Question: I have a simple scatterplot showing sales difference between years at different ranges.
So, when the range is ">$400", sales are X in 2013 and X in 2014.
I am trying to add an annotation at certain points showing the percent difference from 2013 to 2014. Is that possible?
Here is the dput:
'''
structure(list(Year = c(2013L, 2013L, 2013L, 2013L, 2013L, 2013L,
2013L, 2013L, 2013L, 2013L, 2013L, 2013L, 2013L, 2013L, 2013L,
2013L, 2013L, 2013L, 2013L, 2013L, 2013L, 2013L, 2013L, 2014L,
2014L, 2014L, 2014L, 2014L, 2014L, 2014L, 2014L, 2014L, 2014L,
2014L, 2014L, 2014L, 2014L, 2014L, 2014L, 2014L, 2014L, 2014L,
2014L, 2014L), Range = structure(c(8L, 9L, 10L, 11L, 12L, 13L,
14L, 16L, 17L, 18L, 19L, 20L, 21L, 23L, 24L, 1L, 2L, 3L, 4L,
5L, 6L, 7L, 26L, 8L, 9L, 10L, 11L, 12L, 13L, 15L, 17L, 18L, 19L,
20L, 21L, 23L, 1L, 2L, 3L, 4L, 5L, 6L, 7L, 26L), .Label = c("$40M",
"$50M", "$60M", "$70M", "$71-80M", "$81-90M", "$91-100M", "$101-110M",
"$111-120M", "$121-130M", "$131-140M", "$141-150M", "$151-160M",
"$161-170M", "$171-180M", "$181-190M", "$191-200M", "$200-225M",
"$226-250M", "$251-275M", "$276-300M", "$301-325M", "$326-350M",
"$351-375M", "$376-400M", ">$400M"), class = "factor"), Avg_TOTALS = c(44732492.5,
42902206, 47355762, 496<PHONE>, 51132411, 51943986, 54798652.5,
61313778.5, 68577392, 744<PHONE>, 84805802.5, 96762417,
99355792, 172956681, 189815908, 317<PHONE>, 330<PHONE>,
34964083.8, 34349980.2, 35193407, 360<PHONE>, 420<PHONE>,
486133671, 35996925, 35496337.5, 39139472.5, 36993568.5, 39570379,
40139421.5, 43835119, 51358298.5, 53024160, 61185564, 67726723,
71481251, 89873814, 277<PHONE>, 27633867, 298<PHONE>,
29655265.2, 31163788.8, 29240507, 33810795.25, 192756973)), .Names = c("Year",
"Range", "Avg_TOTALS"), class = "data.frame", row.names = c(NA,
-44L))
'''
And here is the chart I am currently generating:
'''
orderlist = c("$40M", "$50M", "$60M", "$70M", "$71-80M", "$81-90M", "$91- 100M", "$101-110M", "$111-120M", "$121-130M",
"$131-140M", "$141-150M", "$151-160M", "$161-170M", "$171-180M", "$181-190M", "$191-200M", "$200-225M",
"$226-250M", "$251-275M", "$276-300M", "$301-325M", "$326-350M", "$351-375M", "$376-400M", ">$400M")
myDF = transform(myDF, Range = factor(Range, levels = orderlist))
myChart <- ggplot(myDF, aes(x = Range, y = Avg_TOTALS)) +
geom_point(aes(color = factor(Year))) +
theme_tufte() +
theme(axis.text.x= element_text(angle = 90, hjust = 0)) +
labs(x = "Range", y = "Sales by Range", title = "MyChart")+
scale_y_continuous(breaks = c(50000000, 100000000, 200000000,
300000000,400000000, 500000000),
labels = dollar)
'''
Which gives me:

And leads me to this question:
How would I add the percent difference between each of those points, with 2013 being the base year? Also, there are a few ranges where there were sales in only one of the two years- would it be possible to skip the percent labels on those? A condition in which data must exist in both years to be included?
Thanks for any help!
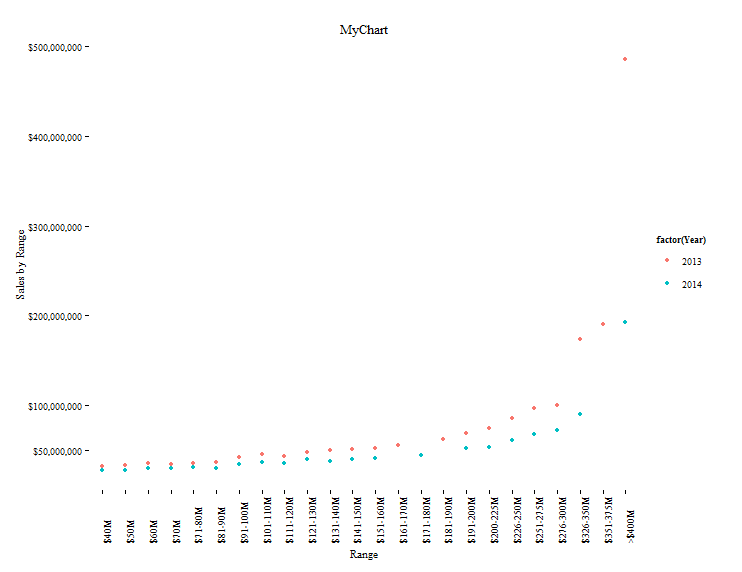
Answer: Here is one way. I think there are better ways. This is my best with my sleepy brain right now. Hope you do not mind that. Let me briefly explain the code. I followed you. Then, I obtained the data which ggplot is using, which I called foo. I created a master data frame to deal with missing data points and used join. The dplyr part was doing some calculation and stuff to get proportion. Using the outcome of it in 'annotate', I assigned the labels you wanted. Hope this will help you. zzz...
DATA
'''
mydf <- structure(list(Year = c(2013L, 2013L, 2013L, 2013L, 2013L, 2013L,
2013L, 2013L, 2013L, 2013L, 2013L, 2013L, 2013L, 2013L, 2013L,
2013L, 2013L, 2013L, 2013L, 2013L, 2013L, 2013L, 2013L, 2014L,
2014L, 2014L, 2014L, 2014L, 2014L, 2014L, 2014L, 2014L, 2014L,
2014L, 2014L, 2014L, 2014L, 2014L, 2014L, 2014L, 2014L, 2014L,
2014L, 2014L), Range = structure(c(8L, 9L, 10L, 11L, 12L, 13L,
14L, 16L, 17L, 18L, 19L, 20L, 21L, 23L, 24L, 1L, 2L, 3L, 4L,
5L, 6L, 7L, 26L, 8L, 9L, 10L, 11L, 12L, 13L, 15L, 17L, 18L, 19L,
20L, 21L, 23L, 1L, 2L, 3L, 4L, 5L, 6L, 7L, 26L), .Label = c("$40M",
"$50M", "$60M", "$70M", "$71-80M", "$81-90M", "$91-100M", "$101-110M",
"$111-120M", "$121-130M", "$131-140M", "$141-150M", "$151-160M",
"$161-170M", "$171-180M", "$181-190M", "$191-200M", "$200-225M",
"$226-250M", "$251-275M", "$276-300M", "$301-325M", "$326-350M",
"$351-375M", "$376-400M", ">$400M"), class = "factor"), Avg_TOTALS = c(44732492.5,
42902206, 47355762, 496<PHONE>, 51132411, 51943986, 54798652.5,
61313778.5, 68577392, 744<PHONE>, 84805802.5, 96762417,
99355792, 172956681, 189815908, 317<PHONE>, 330<PHONE>,
34964083.8, 34349980.2, 35193407, 360<PHONE>, 420<PHONE>,
486133671, 35996925, 35496337.5, 39139472.5, 36993568.5, 39570379,
40139421.5, 43835119, 51358298.5, 53024160, 61185564, 67726723,
71481251, 89873814, 277<PHONE>, 27633867, 298<PHONE>,
29655265.2, 31163788.8, 29240507, 33810795.25, 192756973)), .Names = c("Year",
"Range", "Avg_TOTALS"), class = "data.frame", row.names = c(NA,
-44L))
orderlist = c("$40M", "$50M", "$60M", "$70M", "$71-80M", "$81-90M", "$91- 100M", "$101-110M", "$111-120M", "$121-130M",
"$131-140M", "$141-150M", "$151-160M", "$161-170M", "$171-180M", "$181-190M", "$191-200M", "$200-225M",
"$226-250M", "$251-275M", "$276-300M", "$301-325M", "$326-350M", "$351-375M", "$376-400M", ">$400M")
mydf = transform(myDF, Range = factor(Range, levels = orderlist))
g <- ggplot(mydf, aes(x = Range, y = Avg_TOTALS)) +
geom_point(aes(color = factor(Year))) +
#theme_tufte() +
theme(axis.text.x= element_text(angle = 90, hjust = 0))+
labs(x="Range", y = "Sales by Range", title = "MyChart")+
scale_y_continuous(breaks = c(50000000, 100000000, 200000000, 300000000,400000000, 500000000), labels = dollar)
library(dplyr)
foo <- ggplot_build(g)$data[[1]] %>%
arrange(group) %>%
mutate(year = c(rep("2013", times = 23), rep("2014", times = 21)))
master <- expand.grid(year = c("2013", "2014"), group = 1:24)
full_join(master, foo, by = c("year", c("group" = "x"))) %>%
group_by(group) %>%
mutate(prop = round(order_by(year, y / first(y)), 2)) %>%
summarise(y = first(y), prop = min(prop, na.rm = FALSE)) -> txt
g + annotate("text", x = txt$group, y = txt$y + <PHONE>, label = txt$prop)
'''